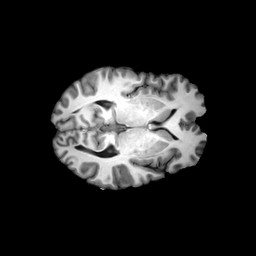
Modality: T1w
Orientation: axial
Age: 28
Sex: female
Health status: ill